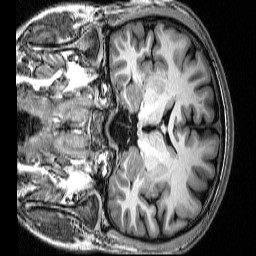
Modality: T1w
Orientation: coronal
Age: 26
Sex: male
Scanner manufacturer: siemens
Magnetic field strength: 3 T
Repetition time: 2.53 s
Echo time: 0.00339 s